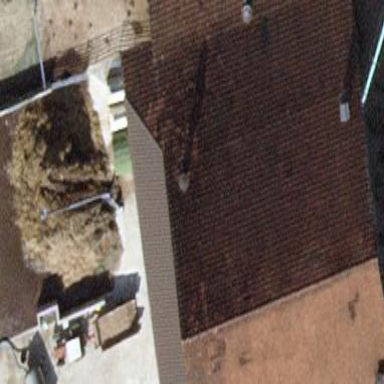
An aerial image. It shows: Farm auxiliary building with gabled roof.